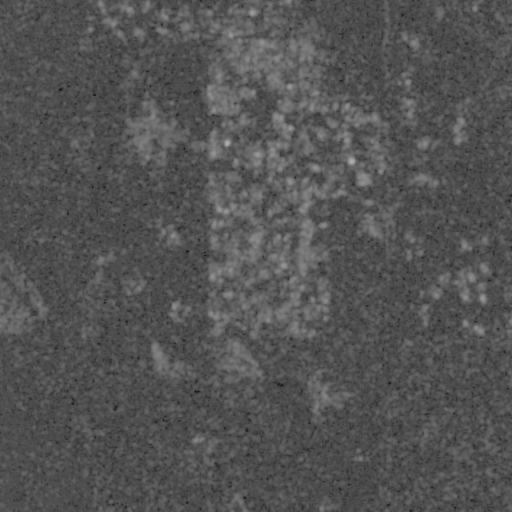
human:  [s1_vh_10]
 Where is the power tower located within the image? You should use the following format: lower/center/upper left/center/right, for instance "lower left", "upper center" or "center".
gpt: The power tower is located in the upper left of the image.
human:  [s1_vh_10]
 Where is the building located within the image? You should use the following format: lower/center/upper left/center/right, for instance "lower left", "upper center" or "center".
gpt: There is no building in the image.

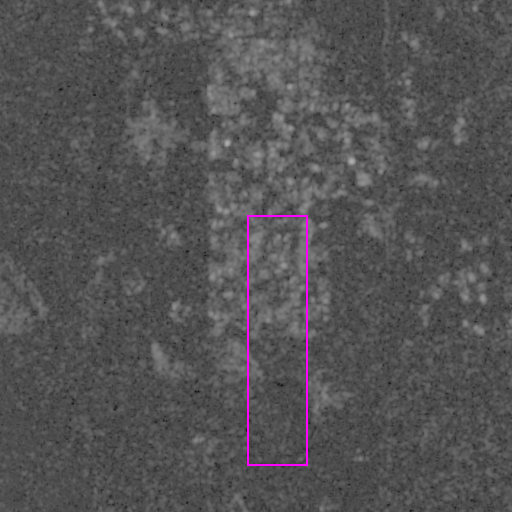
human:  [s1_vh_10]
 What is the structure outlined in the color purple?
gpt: There is no purple outline.
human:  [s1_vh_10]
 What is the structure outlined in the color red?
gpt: There is no structure outlined in red.